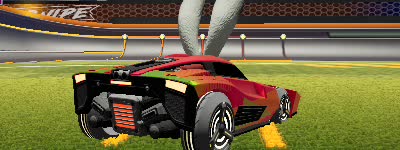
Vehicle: breakout